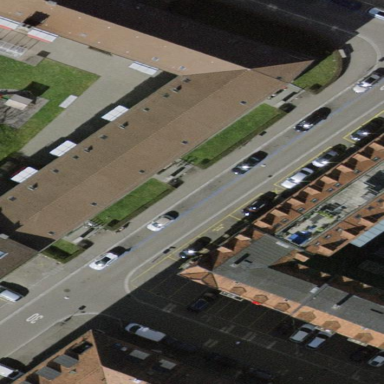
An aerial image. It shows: Parking lane area.